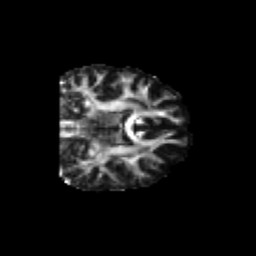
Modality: FA
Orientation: coronal
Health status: healthy
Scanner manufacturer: philips
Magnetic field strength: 3 T
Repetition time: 6.964 s
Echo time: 0.092 s